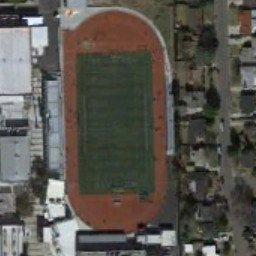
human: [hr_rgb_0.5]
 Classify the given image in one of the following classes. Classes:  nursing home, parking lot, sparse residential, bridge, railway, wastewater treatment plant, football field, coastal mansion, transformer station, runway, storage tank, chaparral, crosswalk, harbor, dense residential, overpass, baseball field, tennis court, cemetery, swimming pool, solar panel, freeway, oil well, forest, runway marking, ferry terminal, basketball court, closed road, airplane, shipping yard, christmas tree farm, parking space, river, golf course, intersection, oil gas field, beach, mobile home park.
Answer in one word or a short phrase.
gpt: football field